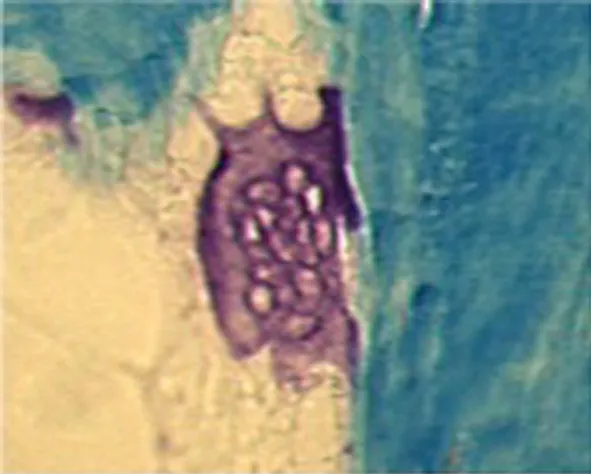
Giant OC in patient 2 from TRACP staining (200X magnification). Note that these giant OC have the same characteristics as seen in patient 1.
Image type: pathology (h&e)